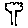
Label: tree